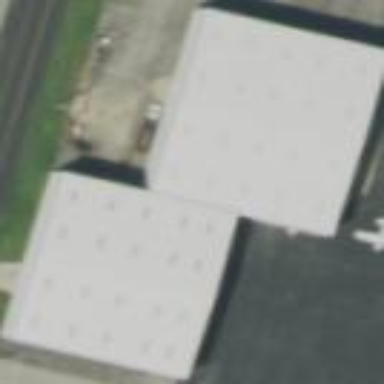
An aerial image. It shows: Hangar building.